Interaction volume radius: 5 \u00c5
Interaction volume height: 25 \u00c5
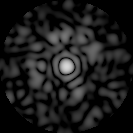
Disorder parameter: 0.8452